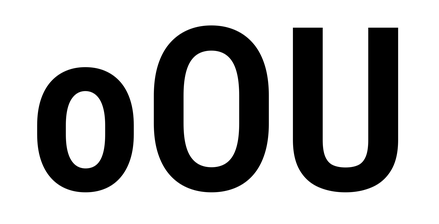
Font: Roboto_Condensed_SemiBold